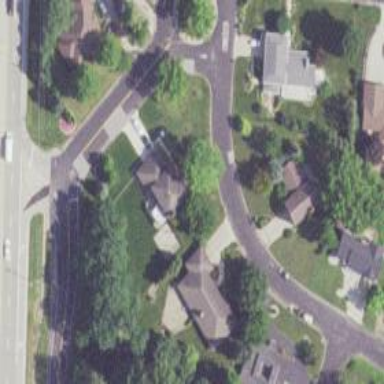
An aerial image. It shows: Residential road.